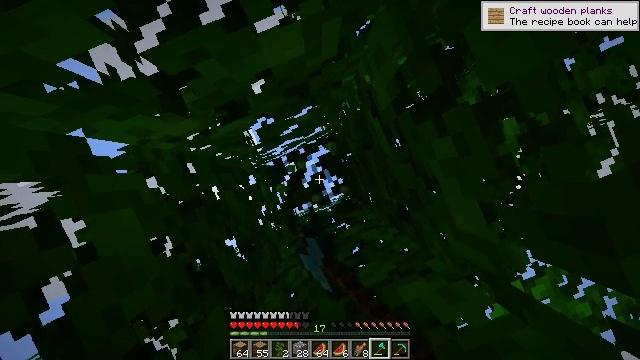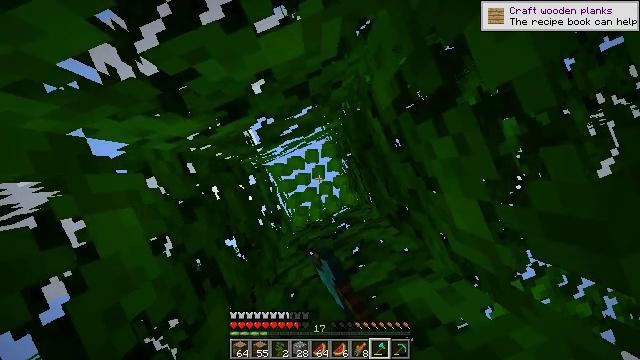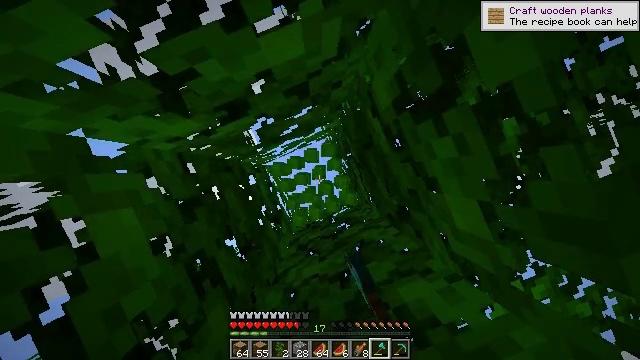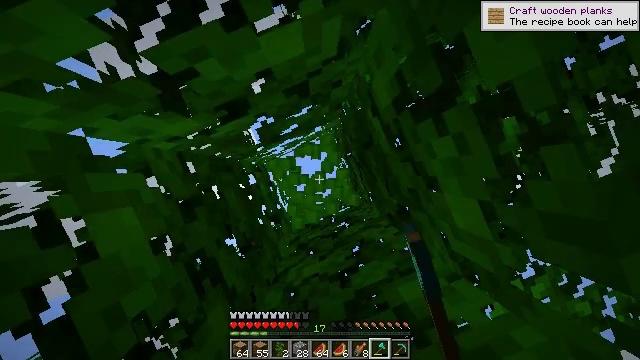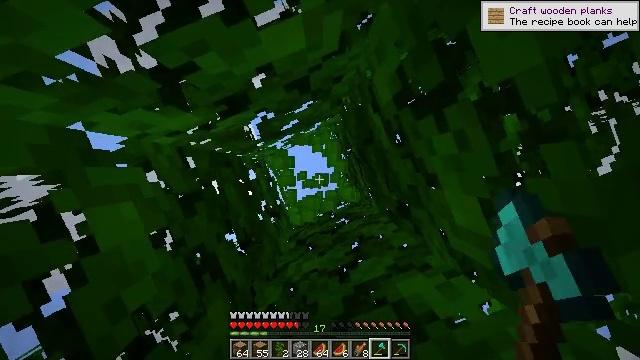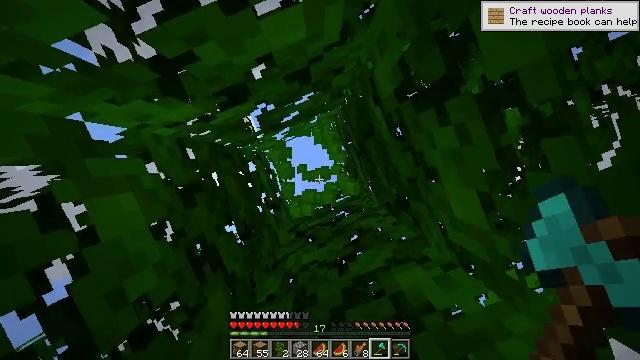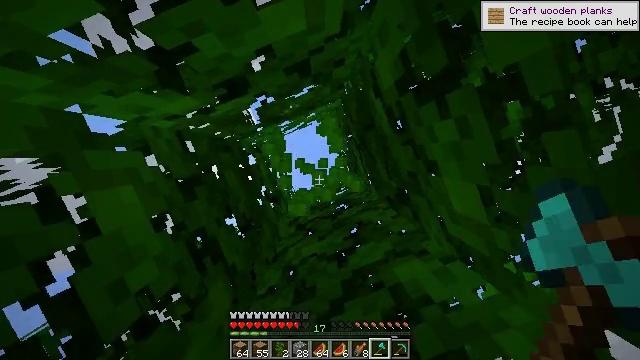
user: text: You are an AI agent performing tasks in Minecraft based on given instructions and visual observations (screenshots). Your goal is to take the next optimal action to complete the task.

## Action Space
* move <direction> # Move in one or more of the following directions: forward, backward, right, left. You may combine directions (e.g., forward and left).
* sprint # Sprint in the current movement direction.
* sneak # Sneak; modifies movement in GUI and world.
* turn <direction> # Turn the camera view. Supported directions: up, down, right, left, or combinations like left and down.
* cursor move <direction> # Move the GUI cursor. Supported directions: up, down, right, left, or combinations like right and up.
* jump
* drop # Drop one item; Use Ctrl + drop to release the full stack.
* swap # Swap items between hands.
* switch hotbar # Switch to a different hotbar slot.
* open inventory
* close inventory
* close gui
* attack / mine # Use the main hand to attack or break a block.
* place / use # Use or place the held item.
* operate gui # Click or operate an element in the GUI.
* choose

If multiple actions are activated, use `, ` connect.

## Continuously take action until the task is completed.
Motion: motion action
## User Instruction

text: Mine the jungle leaves to get saplings or sticks.
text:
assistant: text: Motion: attack / mine
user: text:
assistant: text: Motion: attack / mine
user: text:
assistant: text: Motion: attack / mine
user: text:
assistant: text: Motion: attack / mine
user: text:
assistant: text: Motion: turn down, attack / mine
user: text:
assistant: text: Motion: turn down, attack / mine
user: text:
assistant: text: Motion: attack / mine